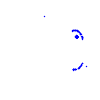
Particle: kaon